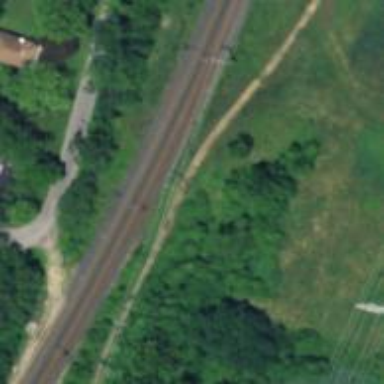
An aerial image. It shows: Light rail railway with electrified contact line.